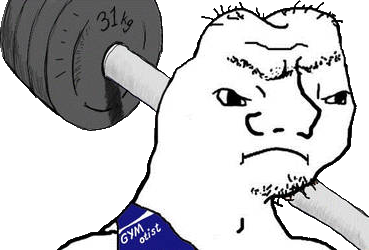
Label: 5_Grug